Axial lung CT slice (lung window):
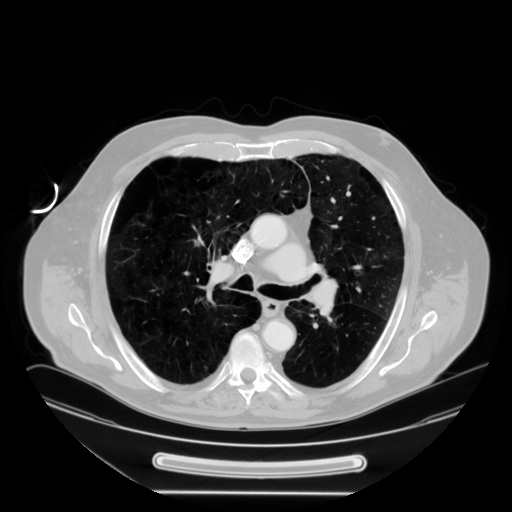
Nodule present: yes
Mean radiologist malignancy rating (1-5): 4.2